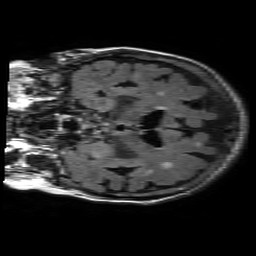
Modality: FLAIR
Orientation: coronal
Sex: female
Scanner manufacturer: philips
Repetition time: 11 s
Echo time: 0.125 s